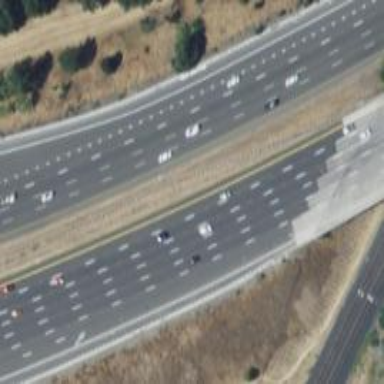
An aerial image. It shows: Motorway.